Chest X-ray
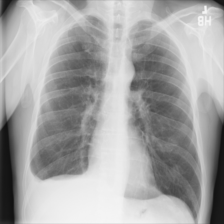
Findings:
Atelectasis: negative
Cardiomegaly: negative
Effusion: positive
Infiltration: negative
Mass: negative
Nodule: negative
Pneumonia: negative
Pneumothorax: negative
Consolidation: negative
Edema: negative
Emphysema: negative
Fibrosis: negative
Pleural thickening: negative
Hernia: negative